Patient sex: F
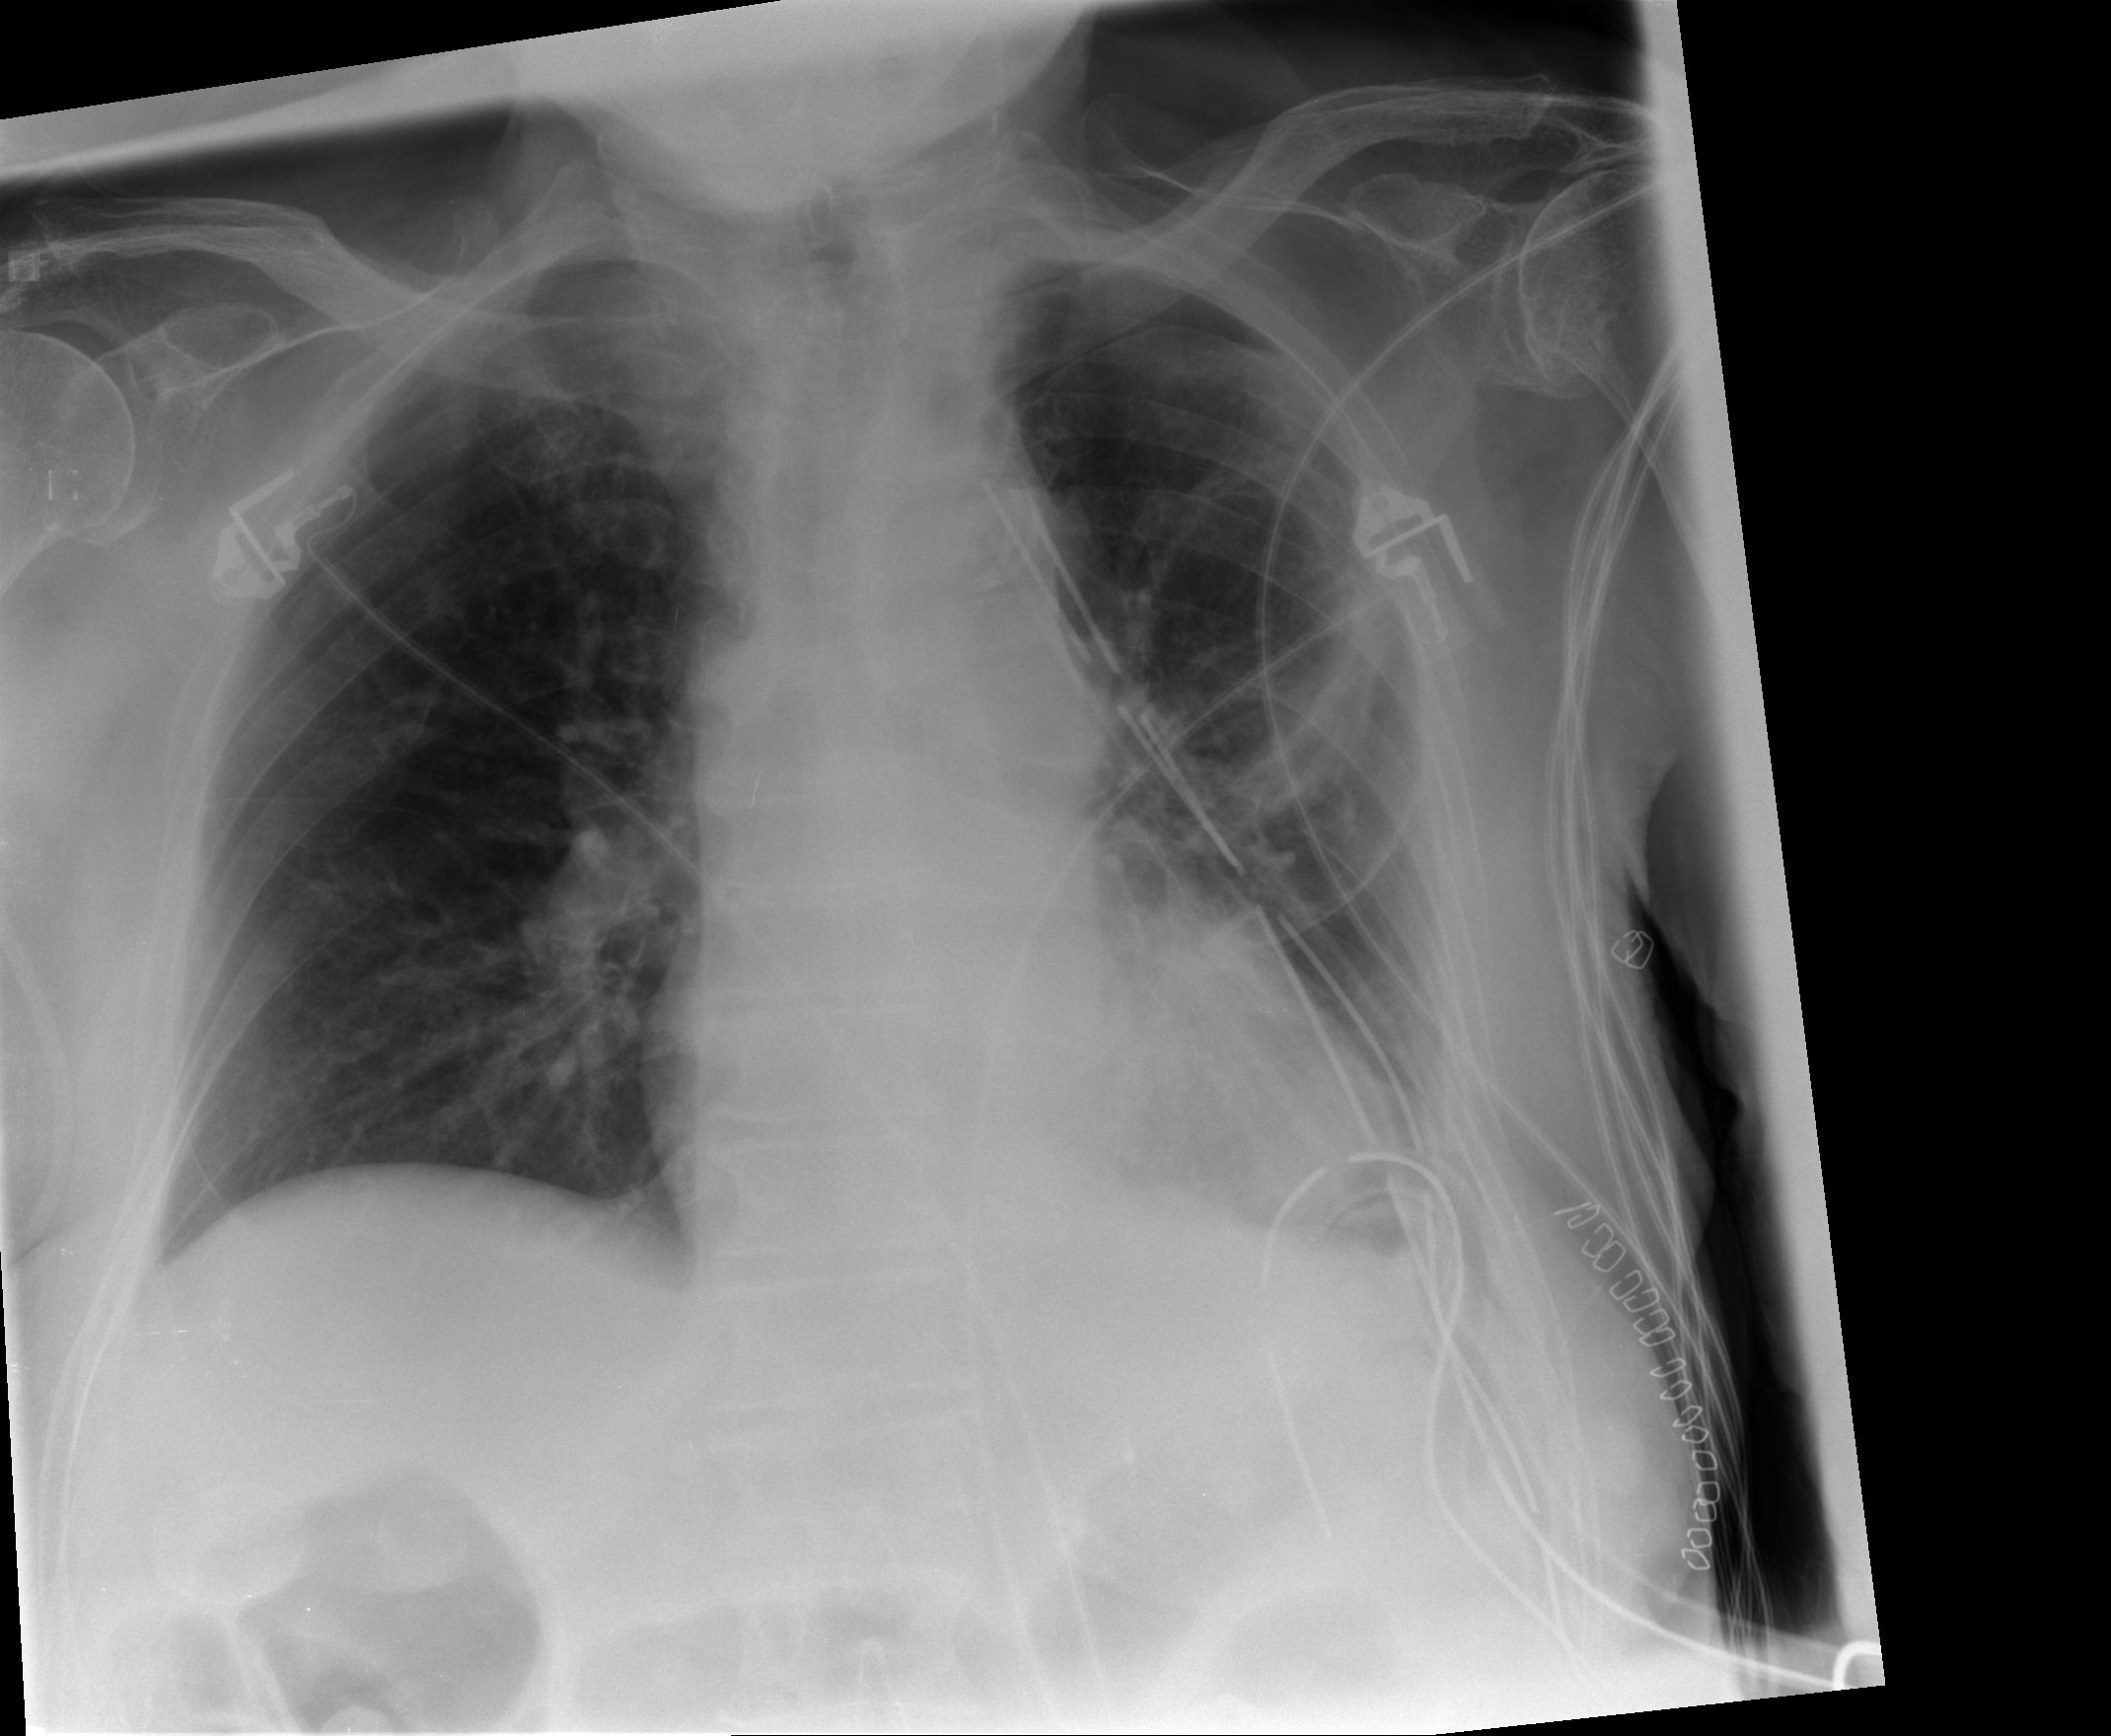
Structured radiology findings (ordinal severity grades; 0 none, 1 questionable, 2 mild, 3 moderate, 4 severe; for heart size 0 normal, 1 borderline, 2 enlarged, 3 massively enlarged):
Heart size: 2
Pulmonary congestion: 0
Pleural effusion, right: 0
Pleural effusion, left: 2
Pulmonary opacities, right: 0
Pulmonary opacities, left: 0
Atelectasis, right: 0
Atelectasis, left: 3